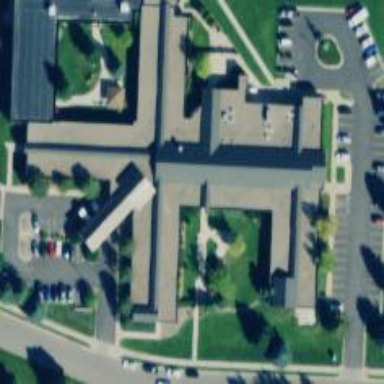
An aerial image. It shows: Nursing home.